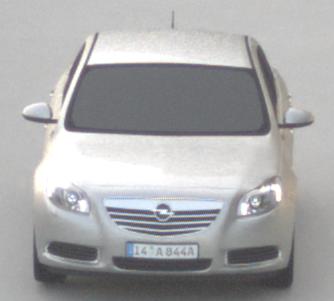
Make: Opel
Model: Insignia 1.6
Detailed model: Insignia (A) Notch Back
Model produced from: 2008/11
Model produced until: 2008/12
Doors: 4
Color: white
Road condition: dry road
Daytime: sunrise or sunset
Contrast: low contrast